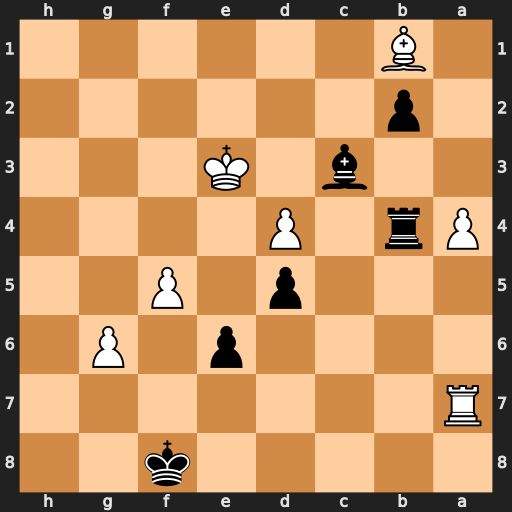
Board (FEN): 5k2/R7/4p1P1/3p1P2/Pr1P4/2b1K3/1p6/1B6
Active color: b
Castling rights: -
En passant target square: -
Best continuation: Bxd4+ Kd2 Bxa7